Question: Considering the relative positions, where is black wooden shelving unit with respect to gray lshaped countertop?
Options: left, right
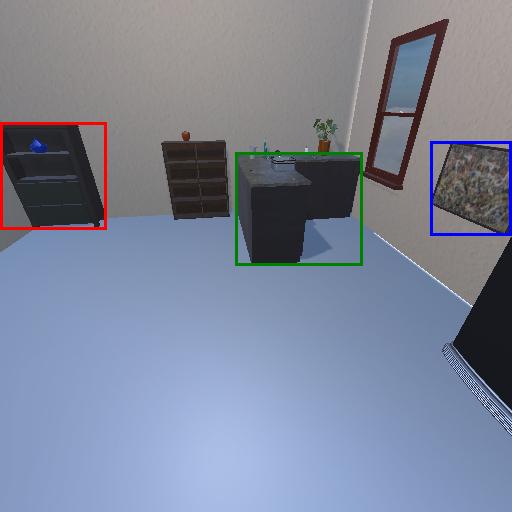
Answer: left